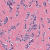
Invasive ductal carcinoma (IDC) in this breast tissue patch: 1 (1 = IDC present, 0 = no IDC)